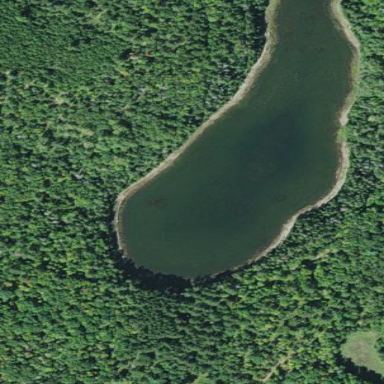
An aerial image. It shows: Lake with natural water.